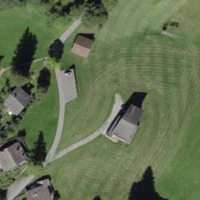
EUNIS habitat code: 55
Species observed at this site:
Humulus lupulus